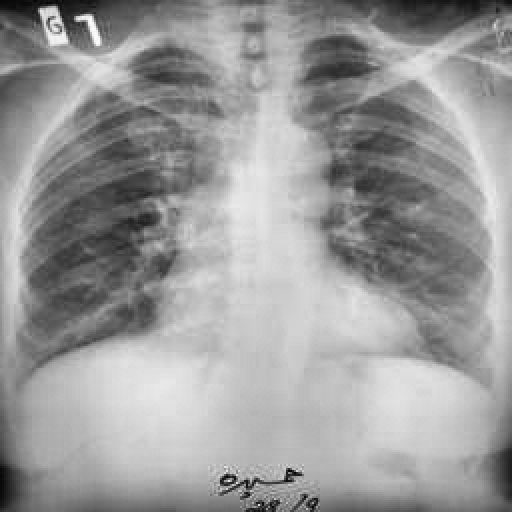
Finding: TUBERCULOSIS